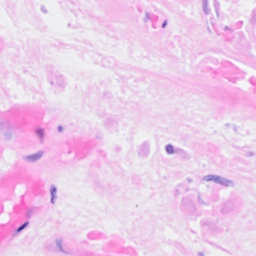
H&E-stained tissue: Breast